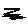
Label: zigzag